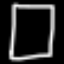
Label: square